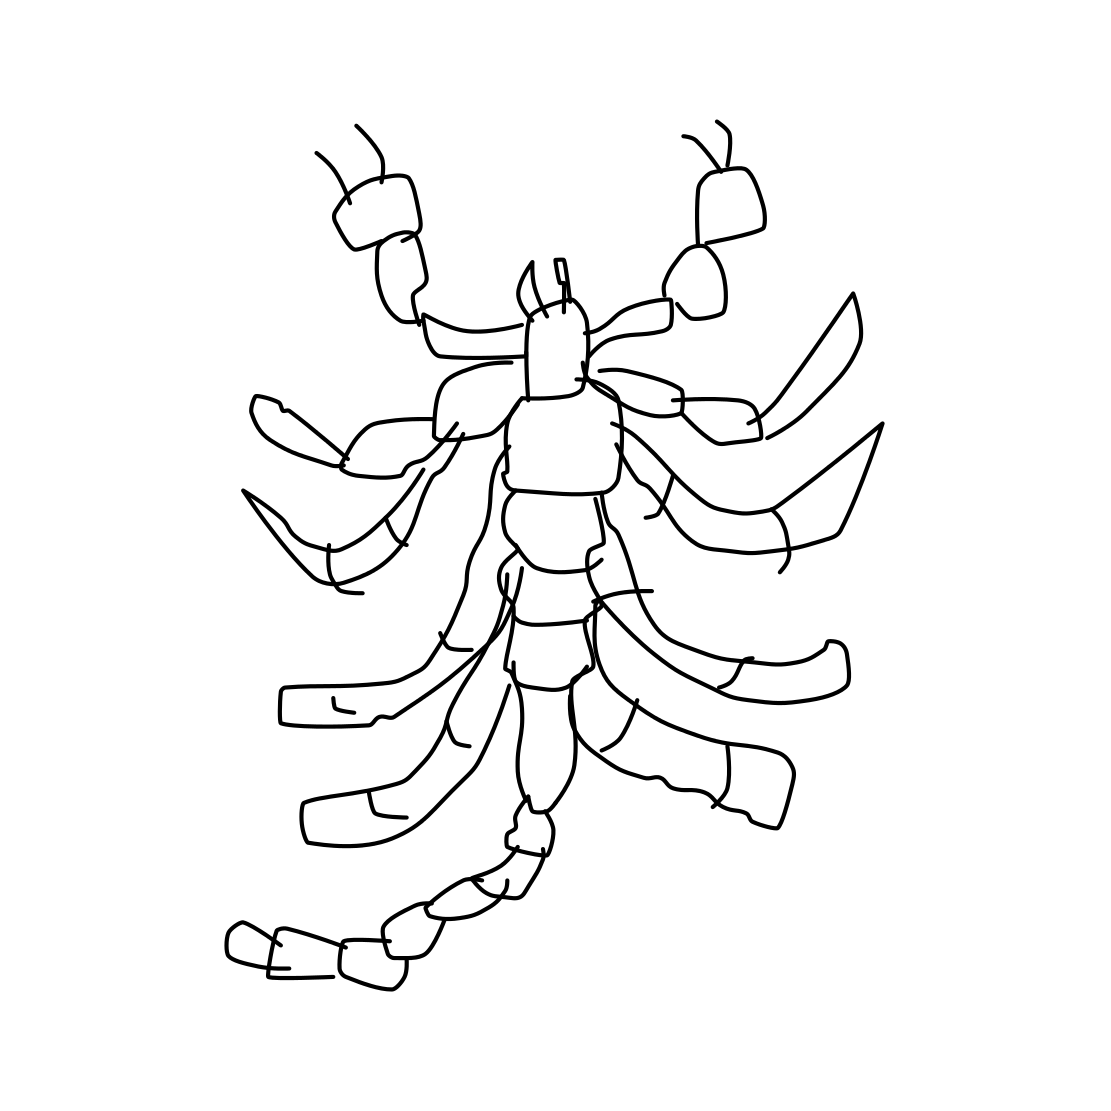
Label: scorpion